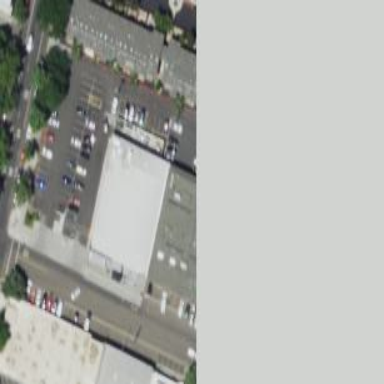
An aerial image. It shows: Office building.